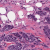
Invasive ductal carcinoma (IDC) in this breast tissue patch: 1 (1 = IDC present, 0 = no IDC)